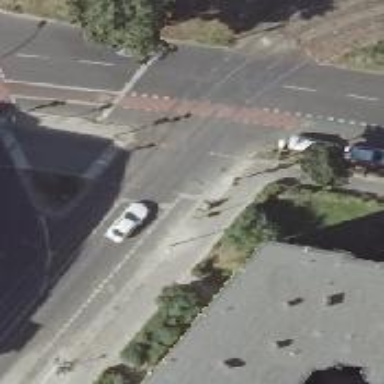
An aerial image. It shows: Tertiary road with asphalt surface and separate sidewalk.